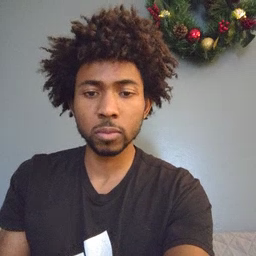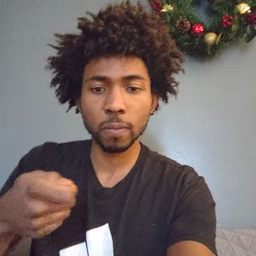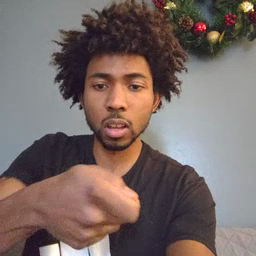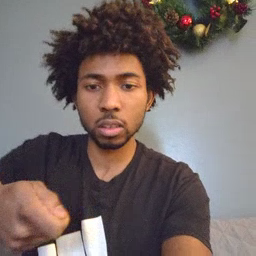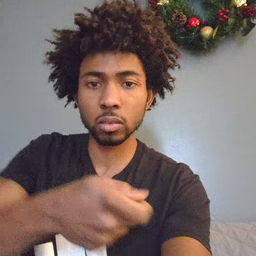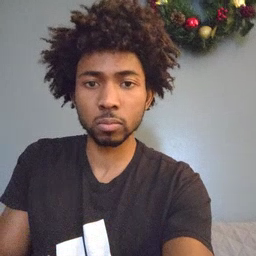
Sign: vacuum